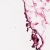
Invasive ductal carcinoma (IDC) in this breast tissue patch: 0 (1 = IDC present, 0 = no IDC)